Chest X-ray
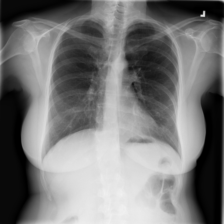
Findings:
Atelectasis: negative
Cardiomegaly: negative
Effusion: negative
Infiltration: negative
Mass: negative
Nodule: negative
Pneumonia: negative
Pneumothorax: positive
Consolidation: negative
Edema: negative
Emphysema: negative
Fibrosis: negative
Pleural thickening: negative
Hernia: negative